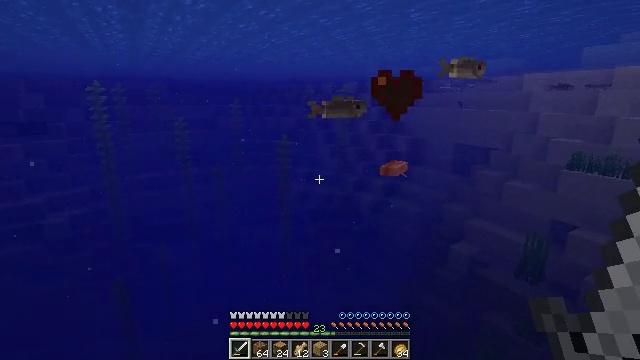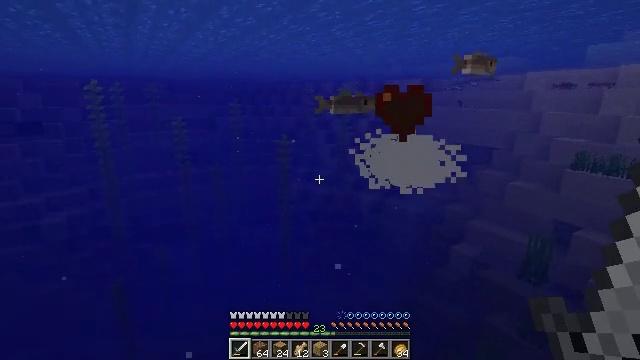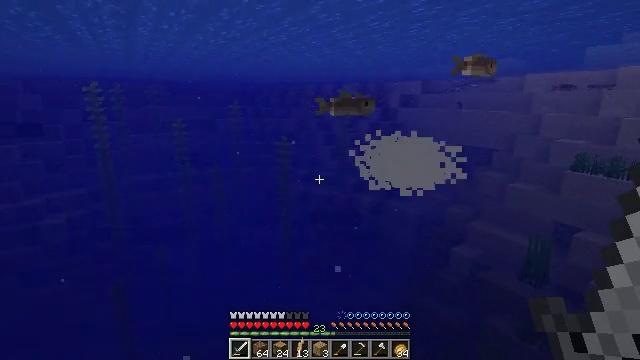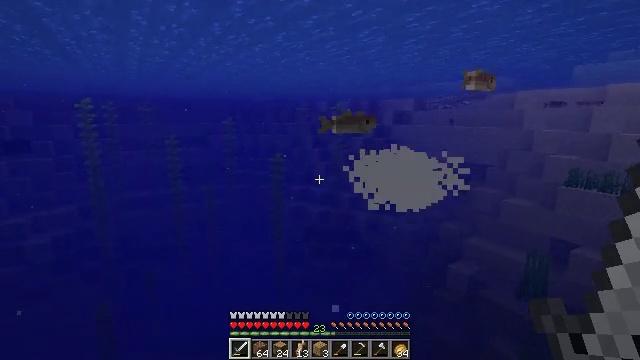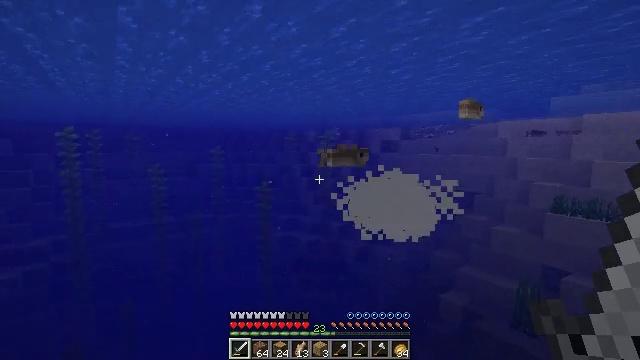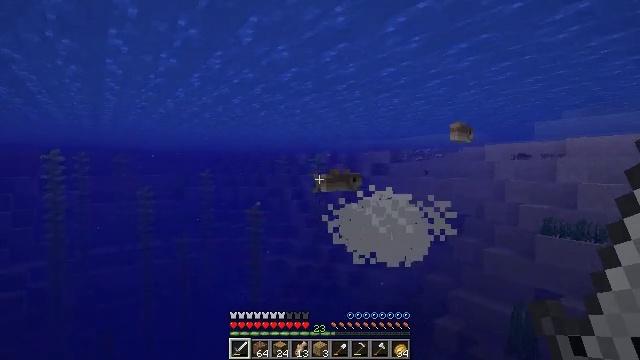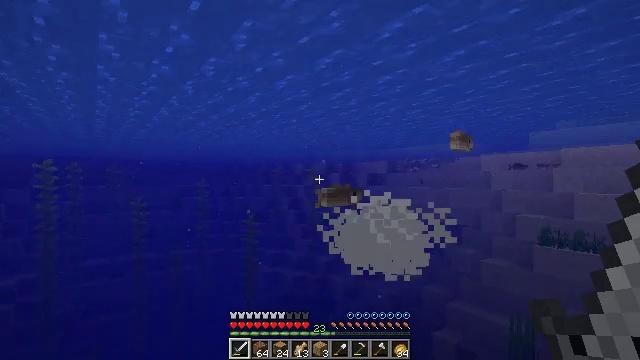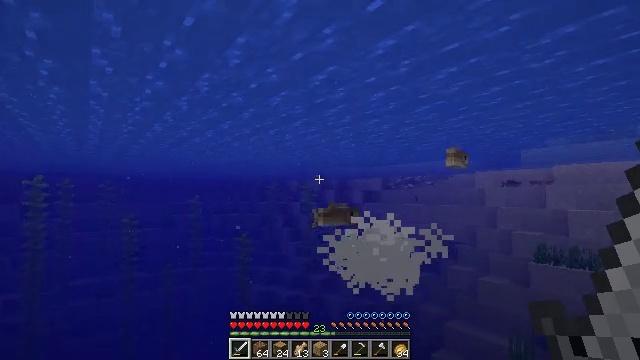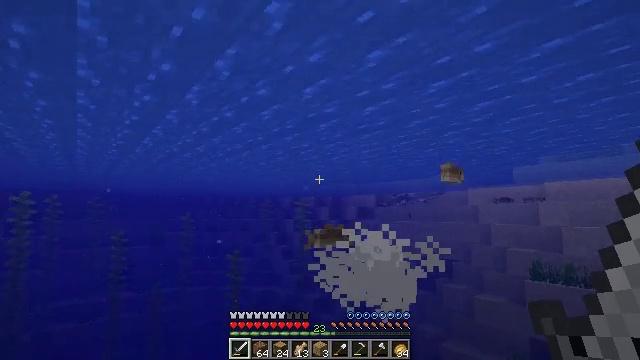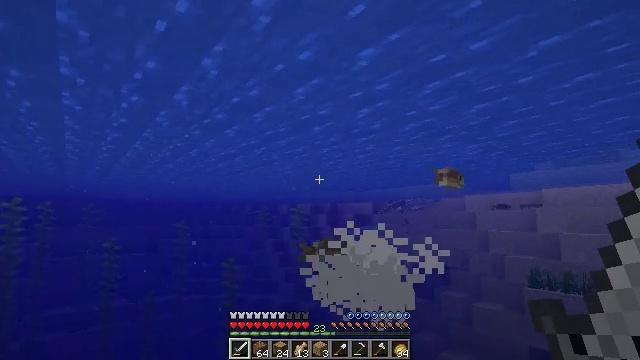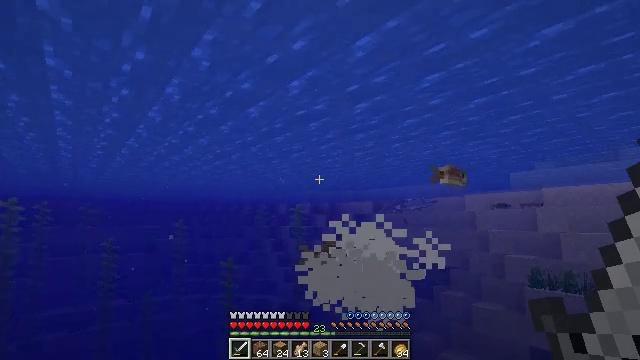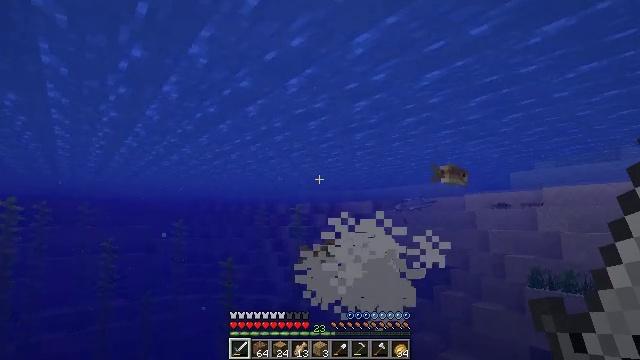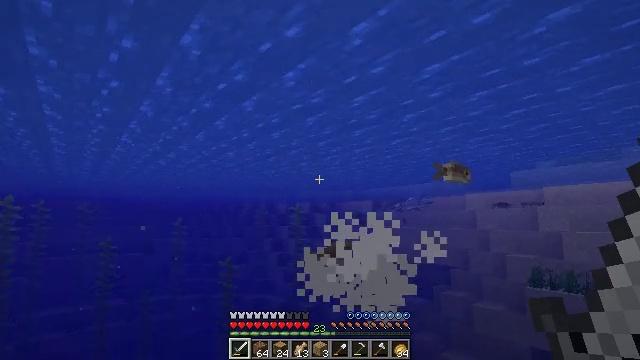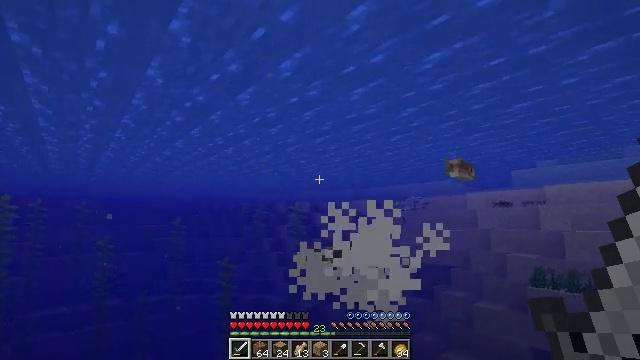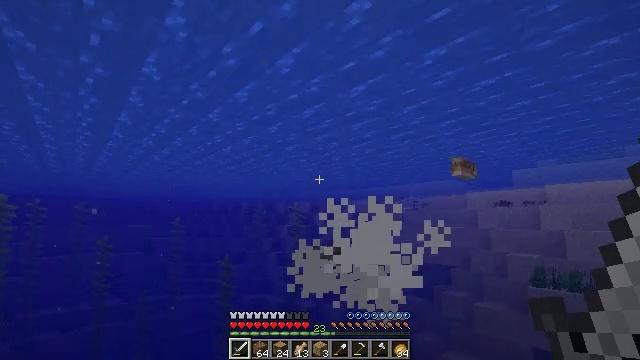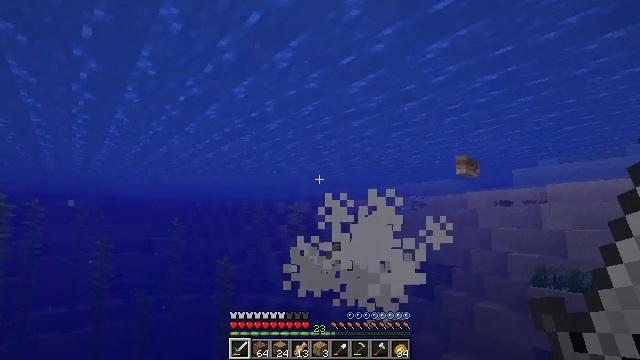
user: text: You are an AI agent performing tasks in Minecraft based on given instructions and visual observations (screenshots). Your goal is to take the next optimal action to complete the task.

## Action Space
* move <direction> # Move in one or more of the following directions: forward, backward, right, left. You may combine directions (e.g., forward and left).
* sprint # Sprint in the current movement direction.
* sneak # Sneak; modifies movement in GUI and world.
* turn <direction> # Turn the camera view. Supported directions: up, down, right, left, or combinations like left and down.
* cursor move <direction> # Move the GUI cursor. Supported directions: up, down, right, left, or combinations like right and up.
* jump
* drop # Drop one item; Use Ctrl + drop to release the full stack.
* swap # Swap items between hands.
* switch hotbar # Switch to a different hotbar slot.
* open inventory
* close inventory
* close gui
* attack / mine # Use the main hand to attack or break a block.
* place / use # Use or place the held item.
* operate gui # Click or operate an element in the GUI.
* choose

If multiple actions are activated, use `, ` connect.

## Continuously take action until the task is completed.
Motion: motion action
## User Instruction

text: Catch and defeat a cod.
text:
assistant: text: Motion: move forward
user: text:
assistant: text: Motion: move forward
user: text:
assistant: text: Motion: move forward, turn right and up
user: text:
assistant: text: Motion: move forward, turn right and up
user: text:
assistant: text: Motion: move forward and move right, turn right and up
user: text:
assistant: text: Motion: move forward and move right, turn up
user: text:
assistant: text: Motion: move forward and move right, turn up
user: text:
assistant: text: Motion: move forward and move right, turn right and up
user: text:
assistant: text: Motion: move forward and move right, turn up
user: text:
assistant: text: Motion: move forward
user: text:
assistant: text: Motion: move forward
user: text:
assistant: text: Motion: move forward
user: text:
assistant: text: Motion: move forward
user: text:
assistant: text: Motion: move forward
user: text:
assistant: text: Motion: move forward
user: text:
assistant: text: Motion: move forward
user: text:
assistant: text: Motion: move forward
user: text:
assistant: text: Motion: move forward
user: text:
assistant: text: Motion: move forward
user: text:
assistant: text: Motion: move forward
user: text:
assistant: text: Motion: move forward, turn right and down
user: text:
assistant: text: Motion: move forward, turn right and down
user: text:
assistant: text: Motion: move forward
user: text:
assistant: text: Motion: move forward, turn right
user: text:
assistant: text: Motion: move forward, turn right
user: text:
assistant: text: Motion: move forward, turn right
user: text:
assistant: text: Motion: move forward, turn right
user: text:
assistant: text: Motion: move forward, turn right
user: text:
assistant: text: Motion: move forward, turn right
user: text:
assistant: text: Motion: move forward, turn right